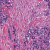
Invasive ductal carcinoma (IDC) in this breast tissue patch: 1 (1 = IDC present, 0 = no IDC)